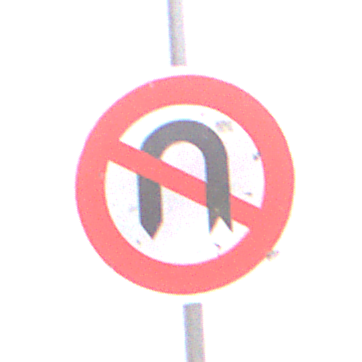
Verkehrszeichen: VerbotWenden
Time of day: Midday
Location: Outdoor (RoadRail)
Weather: Overcast
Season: NotSpecified
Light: Natural